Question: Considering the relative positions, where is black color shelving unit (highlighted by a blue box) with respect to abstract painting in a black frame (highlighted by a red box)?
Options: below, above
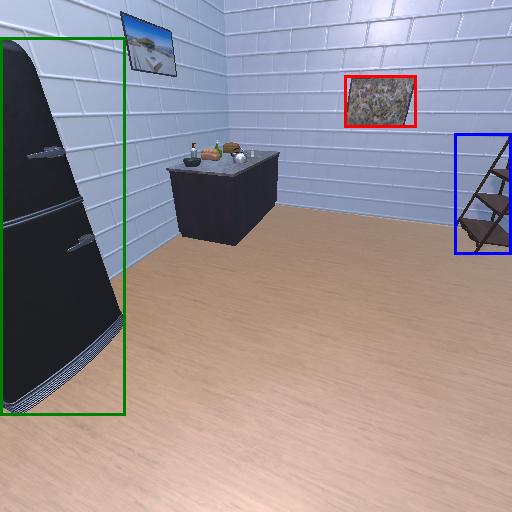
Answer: below